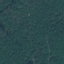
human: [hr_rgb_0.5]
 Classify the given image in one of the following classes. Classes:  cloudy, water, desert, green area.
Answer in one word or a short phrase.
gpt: green area